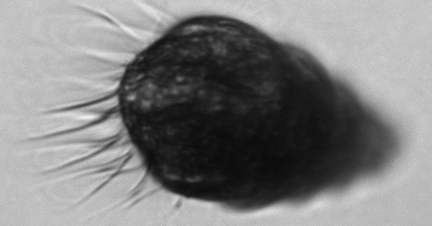
Label: Laboea_strobila